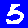
Digit: 5